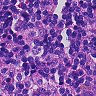
Metastatic tissue present: no